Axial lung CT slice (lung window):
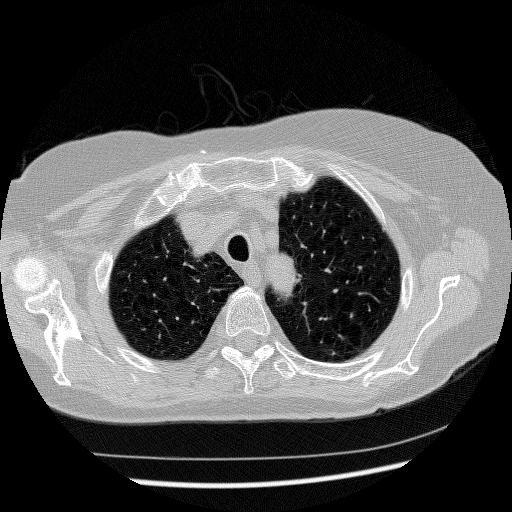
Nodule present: no